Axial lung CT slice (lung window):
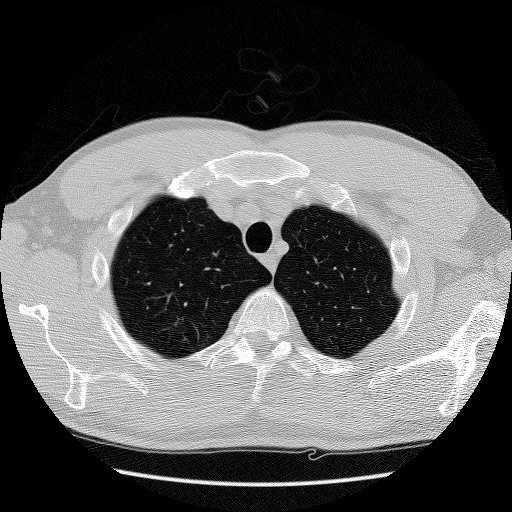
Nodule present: no